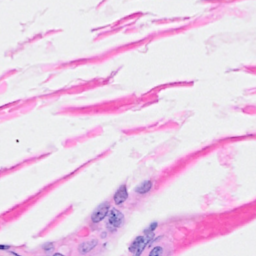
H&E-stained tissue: Breast